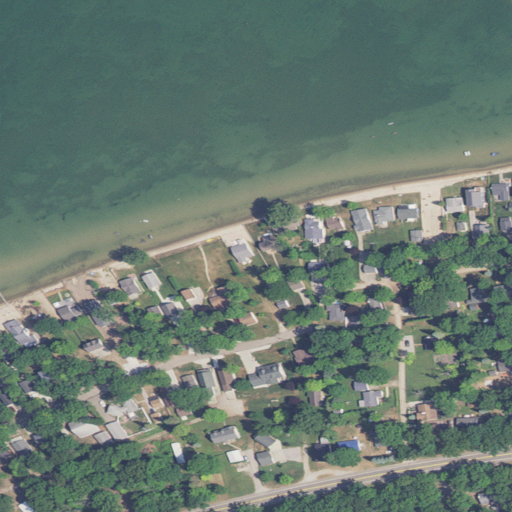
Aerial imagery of cape in Michigan named Hat Point containing open water, open development, low intensity development, barren land, woody wetlands, medium intensity development, deciduous forest, high intensity development, and herbaceous wetlands